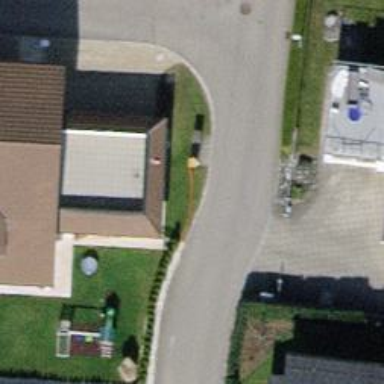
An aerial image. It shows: Street cabinet meant for power infrastructure.